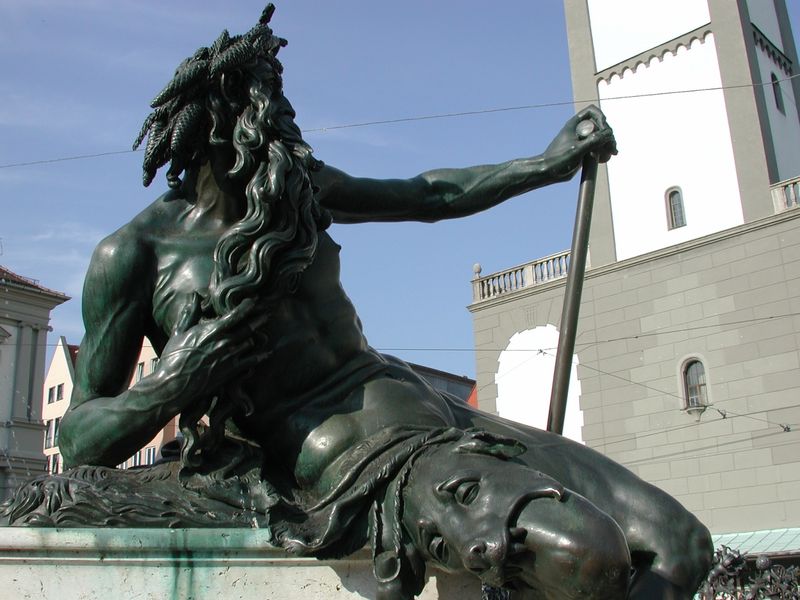
Titel: Augustusbrunnen
Künstler: Hubert Gerhard
Standort: Augsburg, Maximilianstraße (EU - D - B)
Schlagwörter: blau, gott, hand, himmel, mann, nackt, wasser, sitzen, blick, haus, hund, bart, figur, haare, krone, brunnen, stock, turm, skulptur, statue, balkon, fassade, stab, platz, erhaben, muskeln, sitzt, bauch, bronze, plastik, liegend, foto, fotografie, photographie, unten, maske, kabel, kupfer, knüppel, photo, sicht, zeus, adern, florenz, löwe, zapfen, zepter, und, neptun